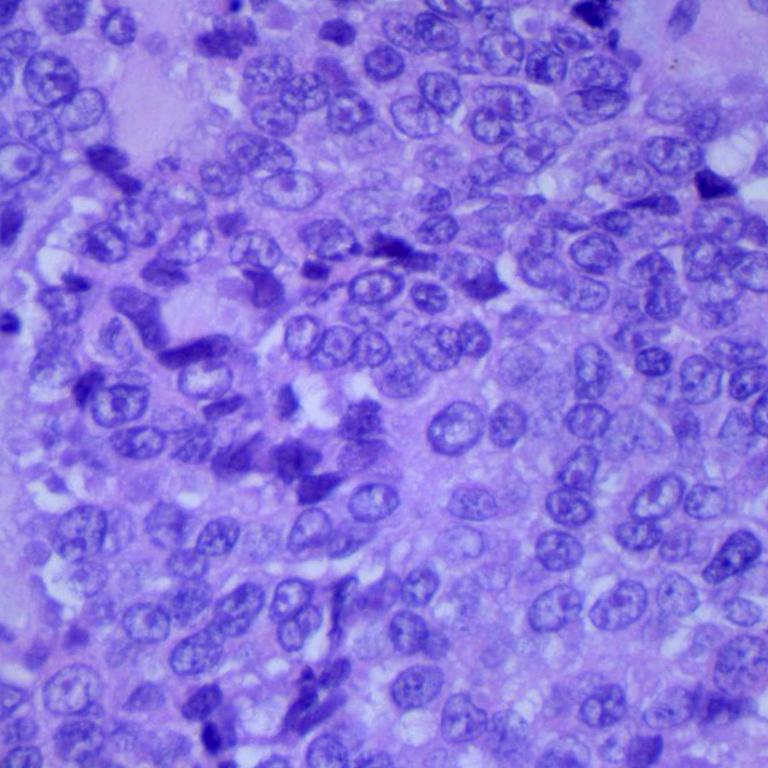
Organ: lung
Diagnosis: squamous carcinomas